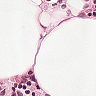
Metastatic tissue present: no